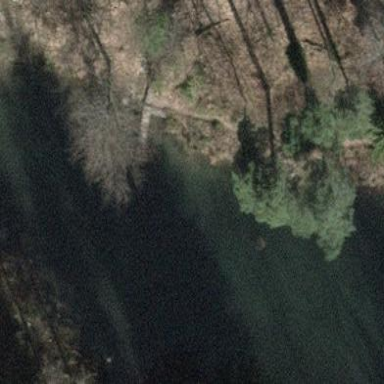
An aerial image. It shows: Peaceful pond surrounded by nature.